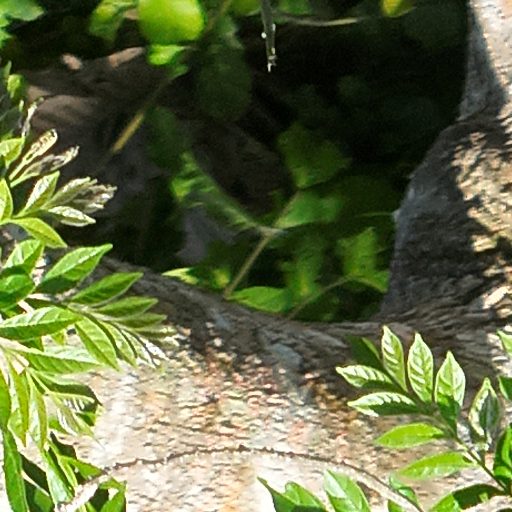
Species: Jacaranda copaia
GBIF accepted scientific name: Jacaranda copaia
Crown area (m\u00b2): 135.667